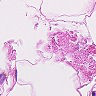
Metastatic tissue present: no